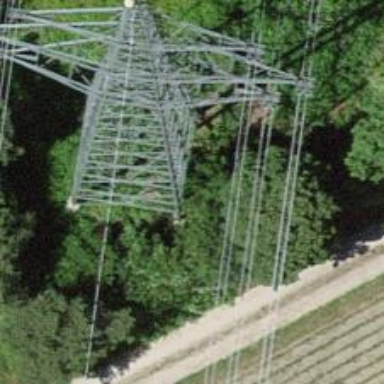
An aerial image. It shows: Power tower.